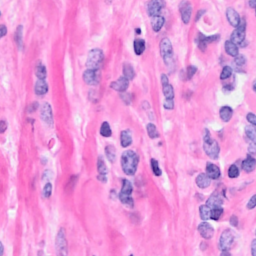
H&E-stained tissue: Breast